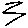
Label: zigzag